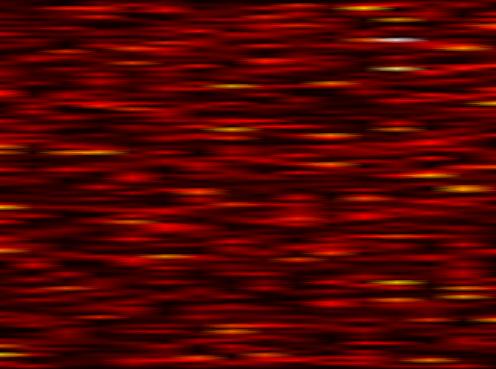
Label: WOLA